Field crop: tomato
Growth stage: 1
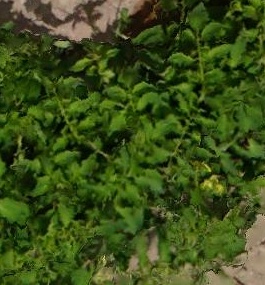
Species: tomato